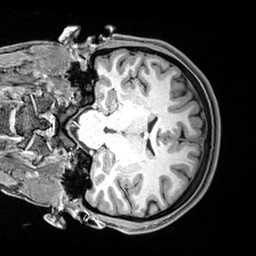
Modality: T1w
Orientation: coronal
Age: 20
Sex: female
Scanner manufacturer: siemens
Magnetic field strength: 3 T
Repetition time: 2.4 s
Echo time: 0.00217 s